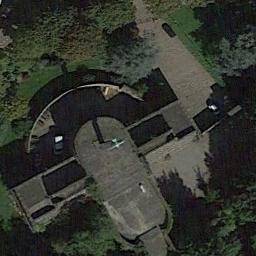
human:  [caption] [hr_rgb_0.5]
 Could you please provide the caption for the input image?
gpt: A church with a black cross-shaped roof surrounded by a large wood .

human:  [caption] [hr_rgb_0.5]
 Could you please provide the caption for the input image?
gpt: There is a church on the open place next to some trees and grass .

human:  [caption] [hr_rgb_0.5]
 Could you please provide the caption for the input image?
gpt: The church with a T-shaped brown roof is surrounded by some trees .

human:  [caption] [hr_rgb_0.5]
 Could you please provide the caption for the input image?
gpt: This is a church, Surrounded by many trees and grass .

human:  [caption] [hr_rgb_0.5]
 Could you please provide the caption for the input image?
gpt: There are many trees near the church .